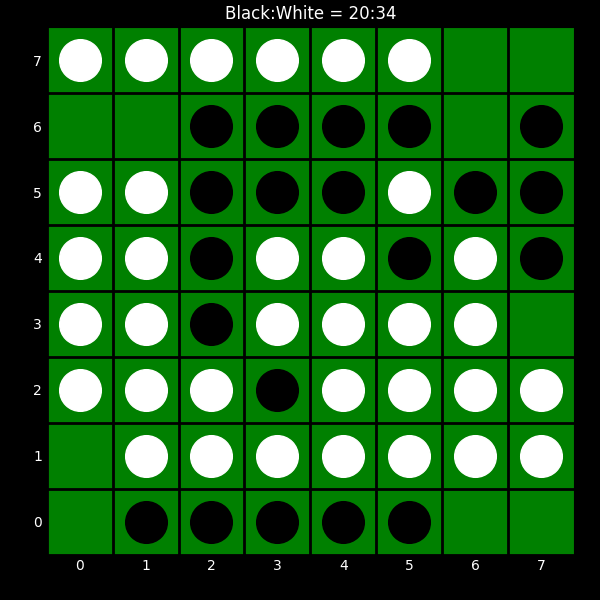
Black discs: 20
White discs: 34